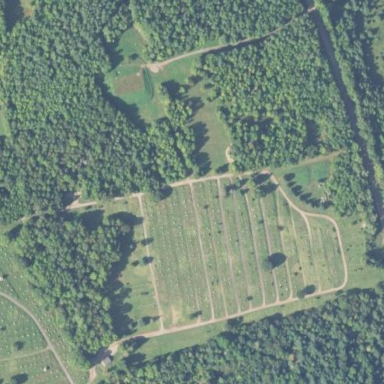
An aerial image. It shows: Graveyard used as cemetery.